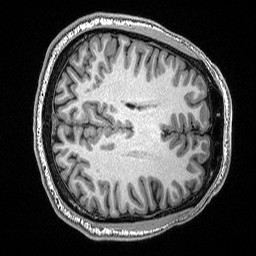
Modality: T1w
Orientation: axial
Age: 22
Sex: male
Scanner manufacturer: siemens
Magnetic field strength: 3 T
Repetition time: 2.53 s
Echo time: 0.0033 s